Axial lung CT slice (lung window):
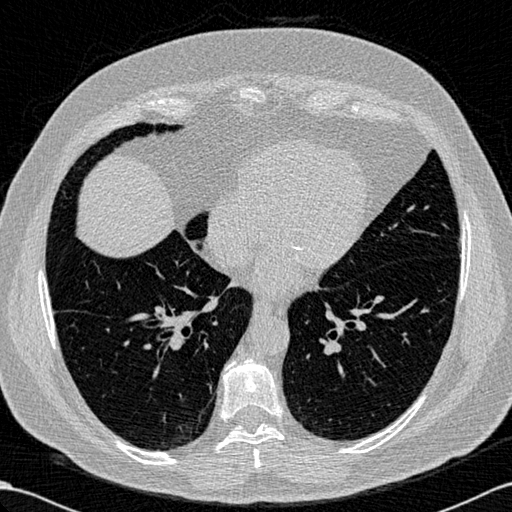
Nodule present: no